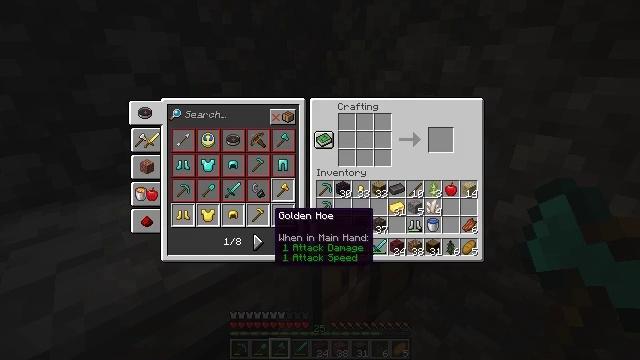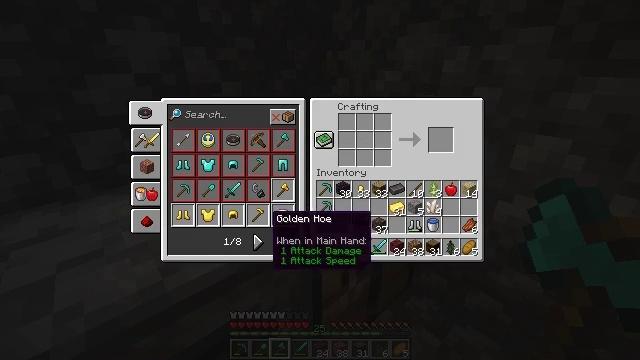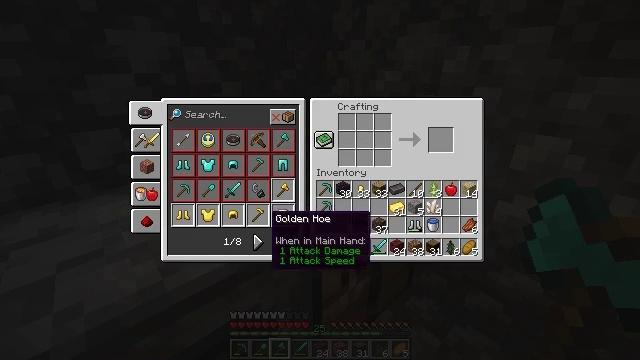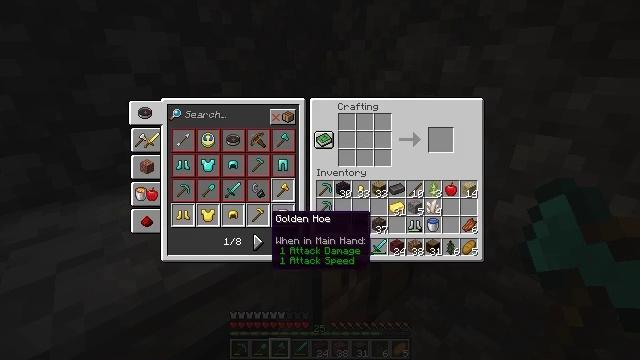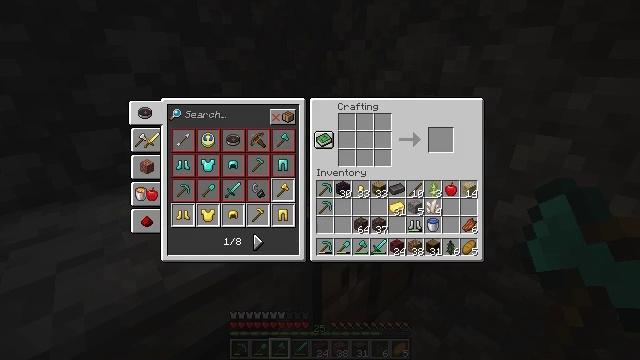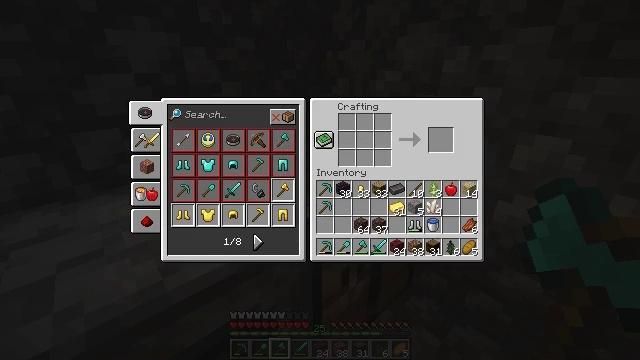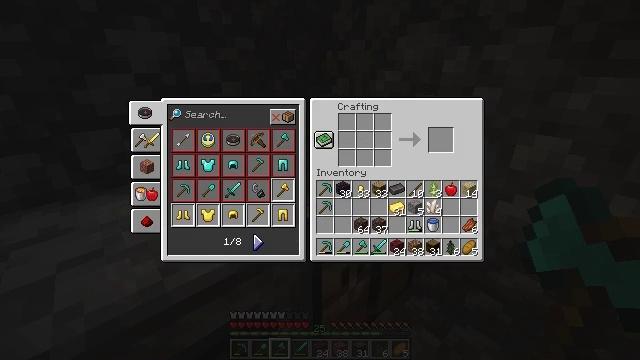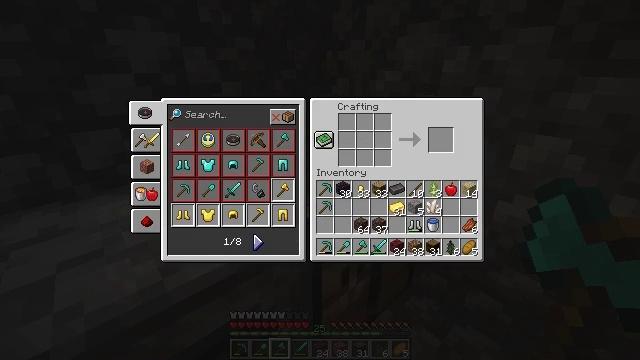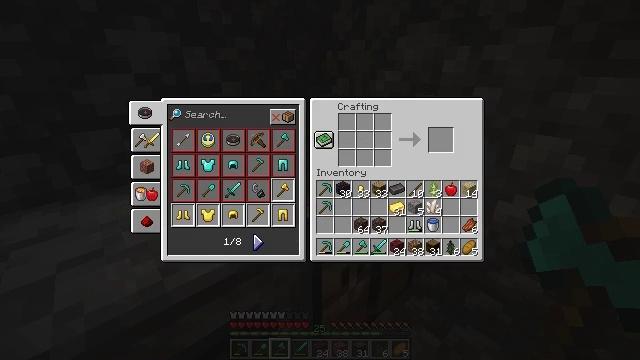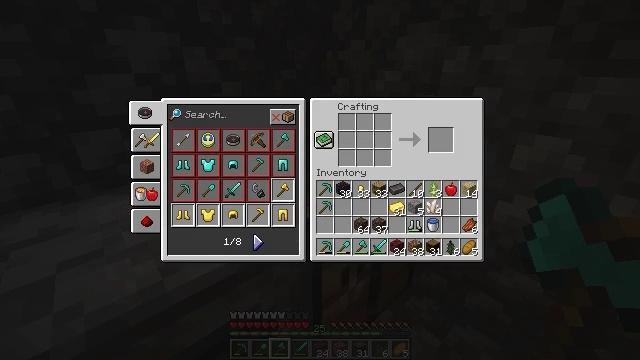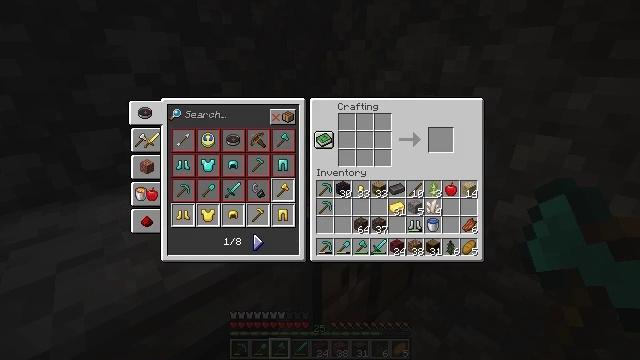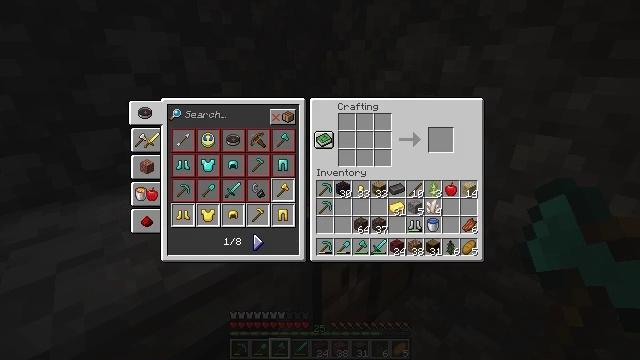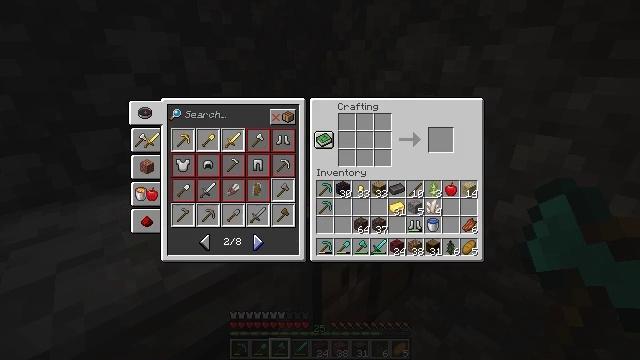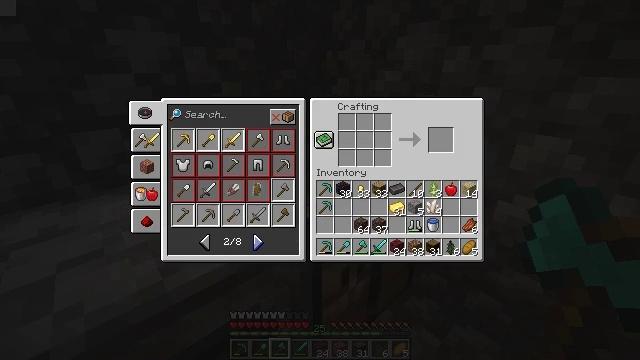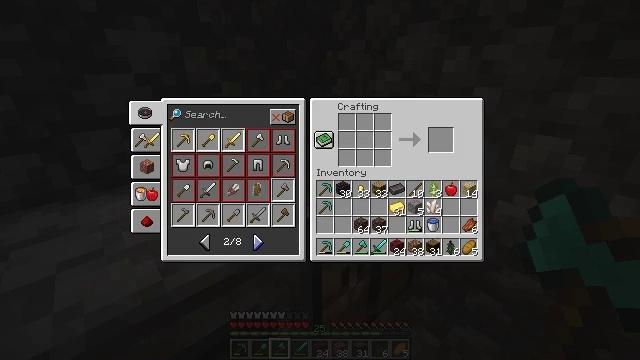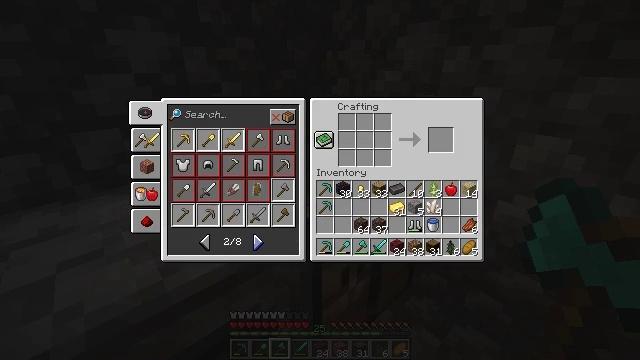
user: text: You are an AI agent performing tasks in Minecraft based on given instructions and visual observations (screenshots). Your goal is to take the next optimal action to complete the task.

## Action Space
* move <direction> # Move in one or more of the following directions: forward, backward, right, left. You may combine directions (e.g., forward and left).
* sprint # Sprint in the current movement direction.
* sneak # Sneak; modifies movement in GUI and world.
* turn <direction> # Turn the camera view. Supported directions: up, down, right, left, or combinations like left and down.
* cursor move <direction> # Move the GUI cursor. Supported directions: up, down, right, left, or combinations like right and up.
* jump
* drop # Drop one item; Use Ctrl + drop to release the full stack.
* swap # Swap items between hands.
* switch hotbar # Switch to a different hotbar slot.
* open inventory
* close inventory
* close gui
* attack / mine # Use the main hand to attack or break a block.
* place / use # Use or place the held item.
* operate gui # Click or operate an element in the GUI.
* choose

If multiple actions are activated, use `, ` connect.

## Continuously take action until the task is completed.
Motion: motion action
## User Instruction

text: Use soul soil and sticks to craft a soul campfire.
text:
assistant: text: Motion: no_op
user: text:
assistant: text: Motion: no_op
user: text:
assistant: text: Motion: no_op
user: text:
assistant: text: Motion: no_op
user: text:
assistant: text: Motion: no_op
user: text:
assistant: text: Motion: no_op
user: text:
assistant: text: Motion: no_op
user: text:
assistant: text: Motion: no_op
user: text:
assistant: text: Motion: no_op
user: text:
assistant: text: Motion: no_op
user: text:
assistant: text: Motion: no_op
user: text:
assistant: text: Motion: operate gui
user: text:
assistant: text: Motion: operate gui
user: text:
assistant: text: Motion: operate gui
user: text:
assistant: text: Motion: no_op
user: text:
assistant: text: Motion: no_op
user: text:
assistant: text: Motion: no_op
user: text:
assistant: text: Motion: no_op
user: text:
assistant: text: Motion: no_op
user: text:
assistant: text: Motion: no_op
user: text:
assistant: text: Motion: no_op
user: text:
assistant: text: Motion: no_op
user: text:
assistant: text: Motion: no_op
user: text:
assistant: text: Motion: no_op
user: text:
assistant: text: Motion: no_op
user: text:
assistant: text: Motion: no_op
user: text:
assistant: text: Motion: no_op
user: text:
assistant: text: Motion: operate gui
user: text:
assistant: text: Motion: operate gui
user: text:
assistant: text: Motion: operate gui